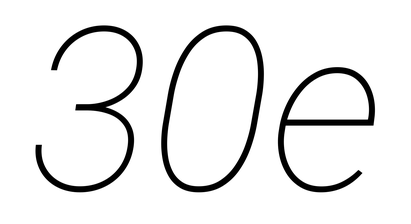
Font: Roboto-Italic_Thin_Italic